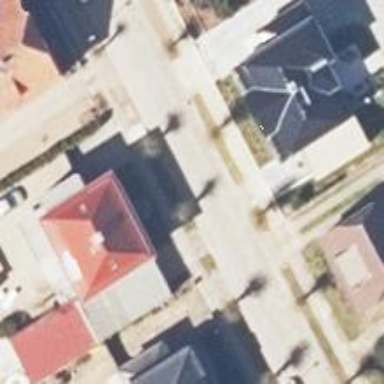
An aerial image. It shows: Residential road.